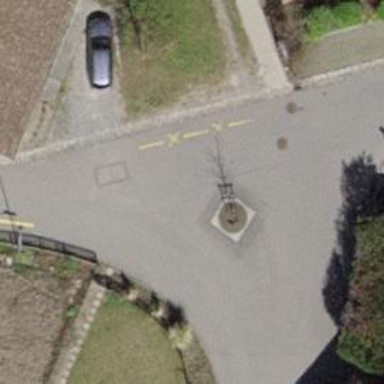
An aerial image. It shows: Traffic calming island.